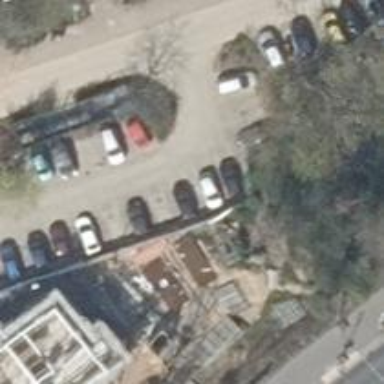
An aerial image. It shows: Road serving as parking aisle.